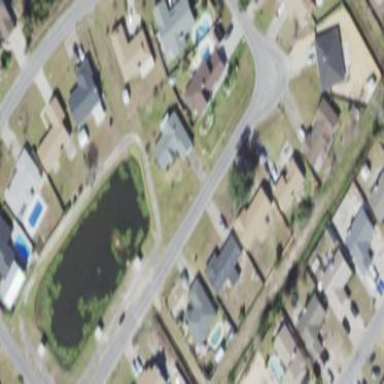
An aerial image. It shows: Residential area composed of single-family homes.